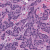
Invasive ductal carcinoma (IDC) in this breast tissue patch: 1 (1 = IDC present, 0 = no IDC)